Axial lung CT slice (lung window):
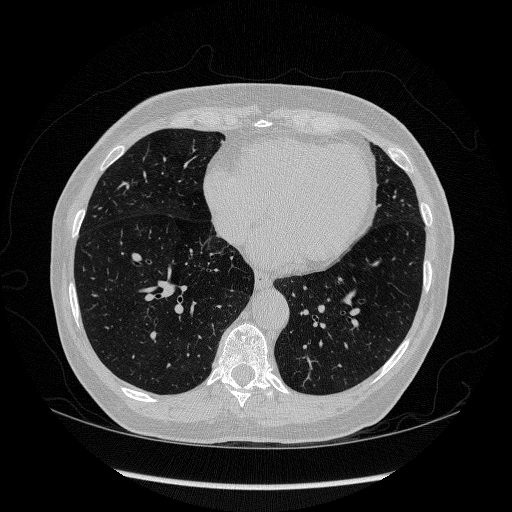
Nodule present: no